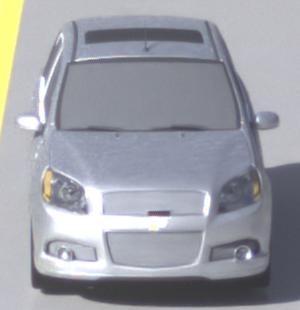
Make: Chevrolet
Model: Aveo 1.2
Detailed model: Aveo
Model produced from: 2008/06
Model produced until: 2011/01
Doors: 3
Color: white
Road condition: wet road
Daytime: morning or afternoon
Contrast: high contrast